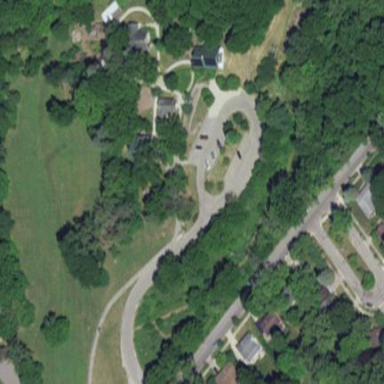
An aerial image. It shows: Park.